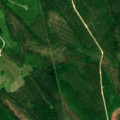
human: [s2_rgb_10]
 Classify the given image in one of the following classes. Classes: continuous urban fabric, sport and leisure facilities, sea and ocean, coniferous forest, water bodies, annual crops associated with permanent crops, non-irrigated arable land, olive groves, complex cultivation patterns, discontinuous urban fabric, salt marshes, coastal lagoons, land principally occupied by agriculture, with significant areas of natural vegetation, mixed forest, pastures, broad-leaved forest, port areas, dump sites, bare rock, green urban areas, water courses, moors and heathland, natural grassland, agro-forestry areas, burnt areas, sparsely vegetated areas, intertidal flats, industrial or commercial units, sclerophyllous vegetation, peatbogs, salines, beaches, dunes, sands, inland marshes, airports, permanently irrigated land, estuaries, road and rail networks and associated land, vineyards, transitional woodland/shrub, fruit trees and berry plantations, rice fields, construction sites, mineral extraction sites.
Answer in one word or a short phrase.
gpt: coniferous forest, mixed forest, transitional woodland/shrub